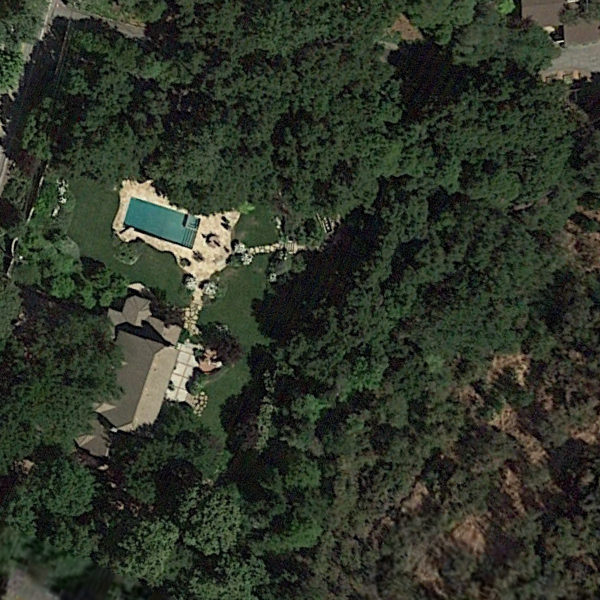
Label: SparseResidential